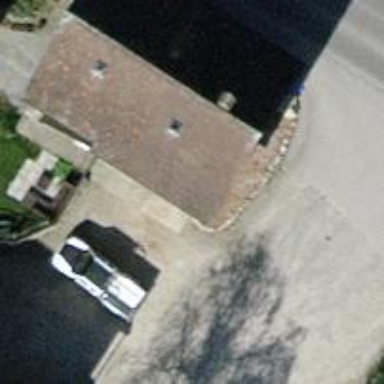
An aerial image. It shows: Detached building with gabled roof.